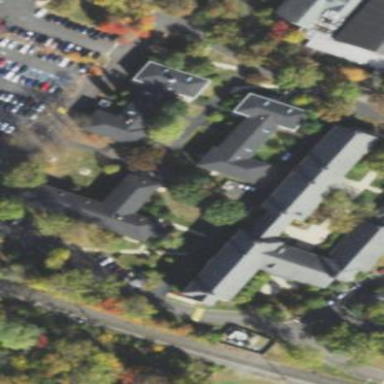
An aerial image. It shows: University building.